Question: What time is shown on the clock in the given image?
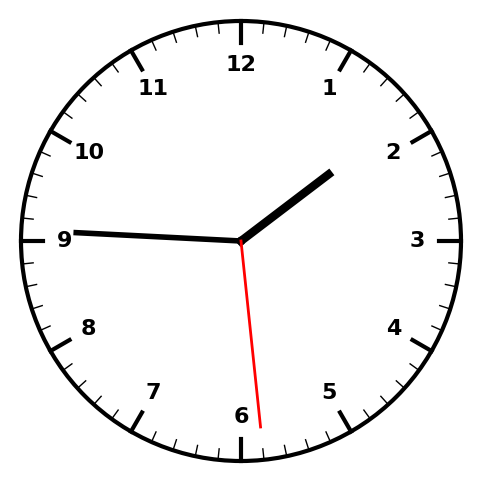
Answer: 01:45:29